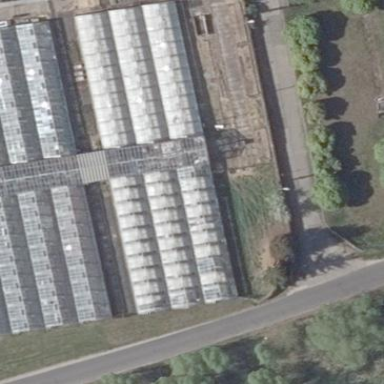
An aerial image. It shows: Greenhouse.